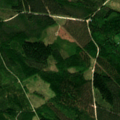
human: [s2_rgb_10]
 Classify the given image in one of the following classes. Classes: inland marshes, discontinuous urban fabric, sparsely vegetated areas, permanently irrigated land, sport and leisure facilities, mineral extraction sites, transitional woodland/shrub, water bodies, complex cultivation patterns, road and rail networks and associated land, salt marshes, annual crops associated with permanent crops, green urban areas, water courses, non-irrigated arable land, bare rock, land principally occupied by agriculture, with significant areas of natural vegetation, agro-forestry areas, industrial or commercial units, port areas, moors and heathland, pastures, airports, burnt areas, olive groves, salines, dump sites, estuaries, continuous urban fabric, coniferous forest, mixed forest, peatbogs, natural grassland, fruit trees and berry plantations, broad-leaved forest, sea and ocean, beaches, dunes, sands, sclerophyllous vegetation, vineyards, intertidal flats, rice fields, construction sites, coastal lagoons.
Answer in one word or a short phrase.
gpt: coniferous forest, mixed forest